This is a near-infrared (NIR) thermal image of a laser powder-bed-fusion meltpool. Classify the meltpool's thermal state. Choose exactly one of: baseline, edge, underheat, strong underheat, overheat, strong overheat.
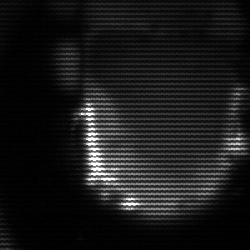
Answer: baseline